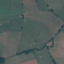
Land use / land cover class: Pasture